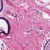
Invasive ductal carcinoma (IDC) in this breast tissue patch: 0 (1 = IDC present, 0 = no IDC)